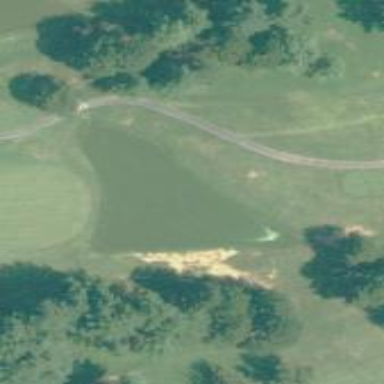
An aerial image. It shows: Water hazard on golf course. The hazard is natural water feature.